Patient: sex M, age 66
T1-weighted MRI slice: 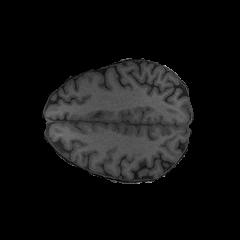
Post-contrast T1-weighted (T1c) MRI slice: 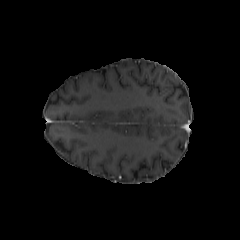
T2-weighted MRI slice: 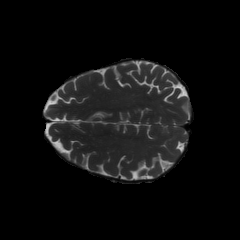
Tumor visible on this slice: no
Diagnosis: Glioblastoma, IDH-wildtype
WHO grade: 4